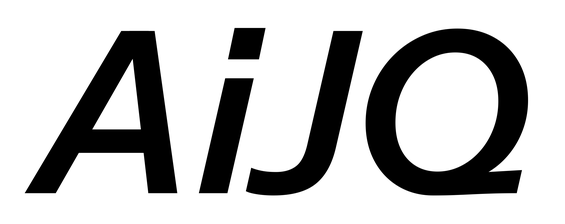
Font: InstrumentSans-Italic_SemiBold_Italic